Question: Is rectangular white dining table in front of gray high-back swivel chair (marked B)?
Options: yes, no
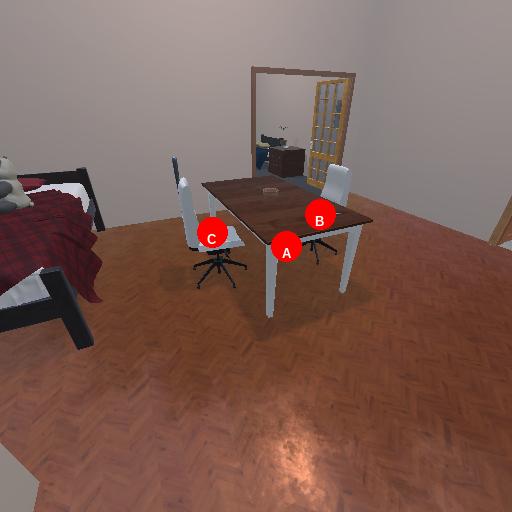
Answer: yes